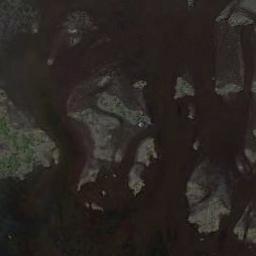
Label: wetland